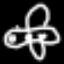
Label: airplane